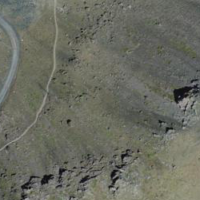
EUNIS habitat code: 31
Species observed at this site:
Doronicum grandiflorum